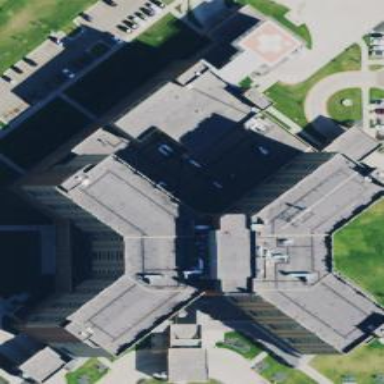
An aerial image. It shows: Hospital building.